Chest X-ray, AP view. Patient: 39 years old, sex F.
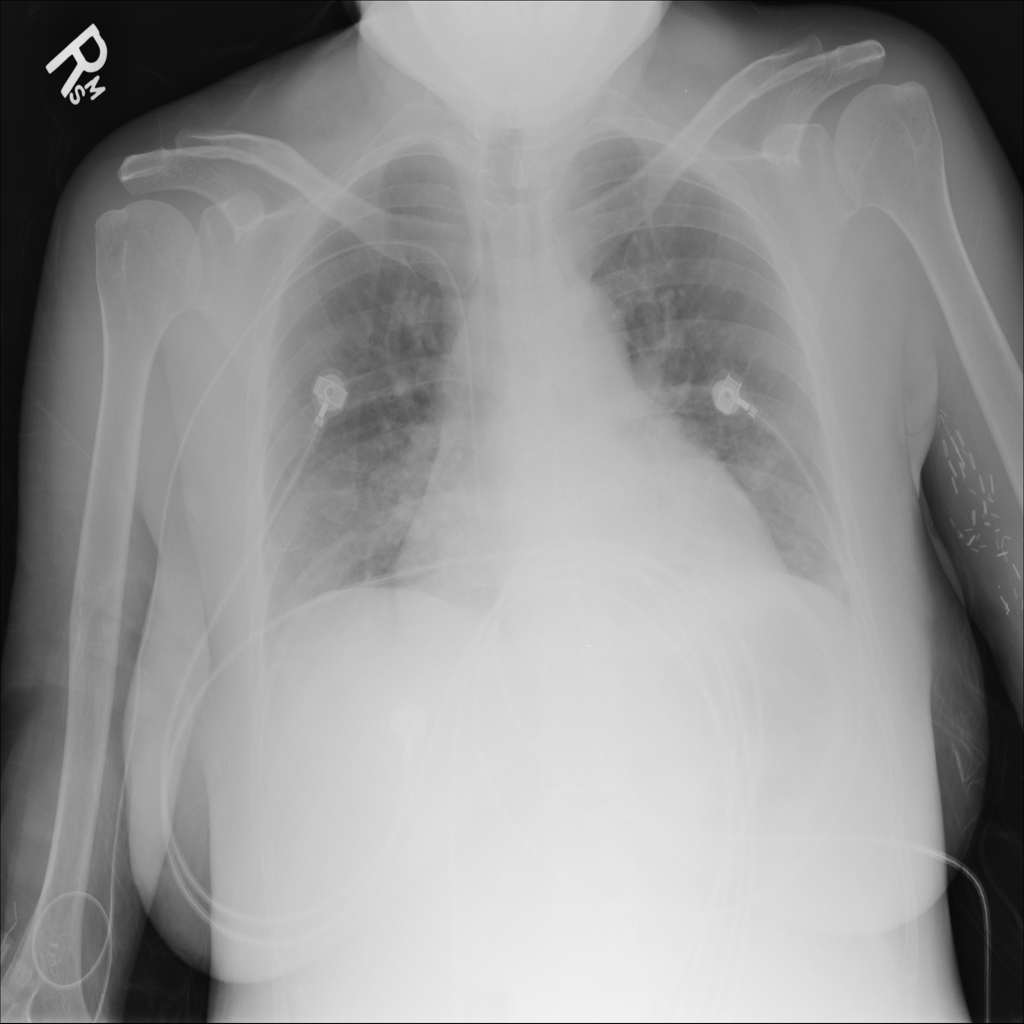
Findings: No Finding